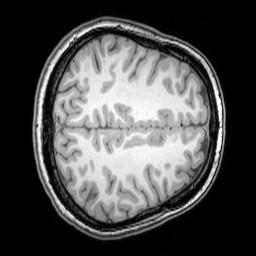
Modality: T1w
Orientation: axial
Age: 22
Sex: female
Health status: healthy
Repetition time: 0.081 s
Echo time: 0.037 s